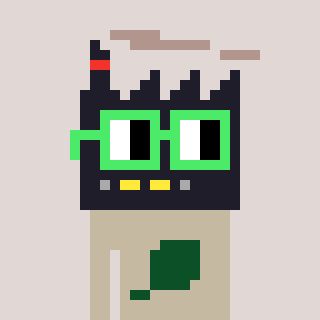
a pixel art character with square light green glasses, a factory-shaped head and a bege-colored body on a warm background